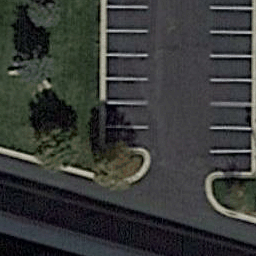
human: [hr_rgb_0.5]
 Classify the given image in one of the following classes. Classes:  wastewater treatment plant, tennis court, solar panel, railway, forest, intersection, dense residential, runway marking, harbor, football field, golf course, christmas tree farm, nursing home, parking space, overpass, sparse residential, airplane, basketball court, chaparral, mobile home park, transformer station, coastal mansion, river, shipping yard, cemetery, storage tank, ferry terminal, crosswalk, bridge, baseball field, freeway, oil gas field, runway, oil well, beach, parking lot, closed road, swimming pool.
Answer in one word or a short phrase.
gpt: parking space